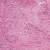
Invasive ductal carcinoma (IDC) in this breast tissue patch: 1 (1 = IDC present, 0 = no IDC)